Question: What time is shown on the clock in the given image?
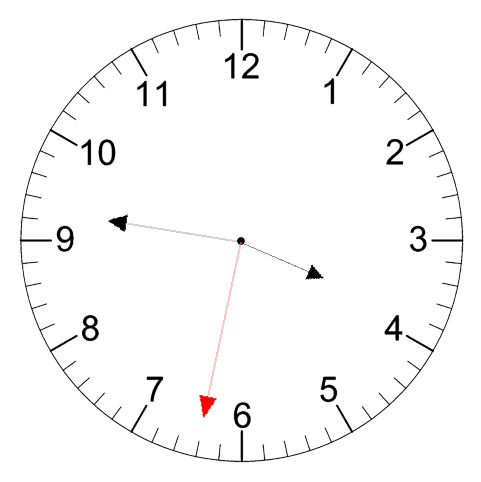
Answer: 03:46:32